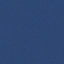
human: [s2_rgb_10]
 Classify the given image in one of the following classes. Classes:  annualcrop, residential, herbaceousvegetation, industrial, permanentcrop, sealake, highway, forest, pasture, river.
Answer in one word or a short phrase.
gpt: SeaLake